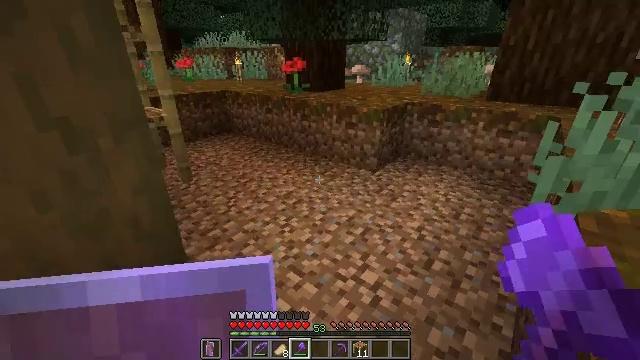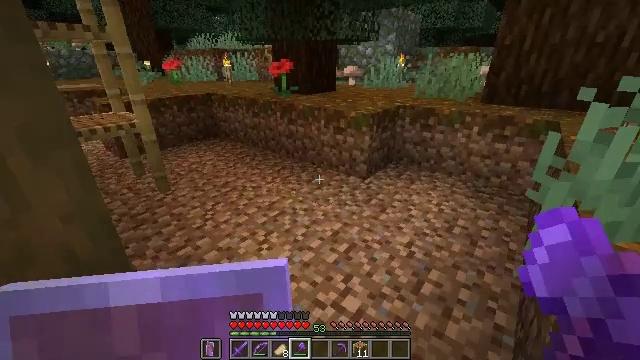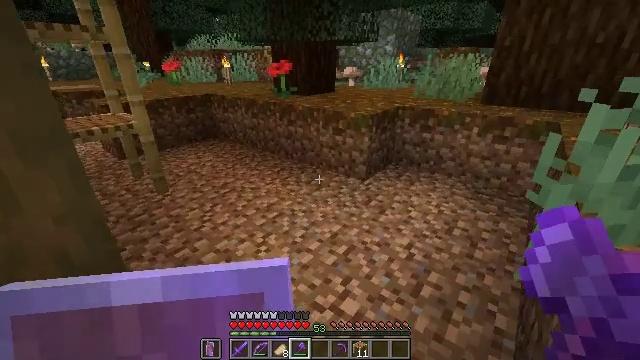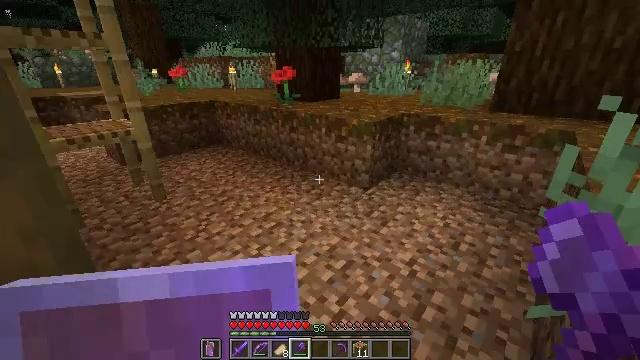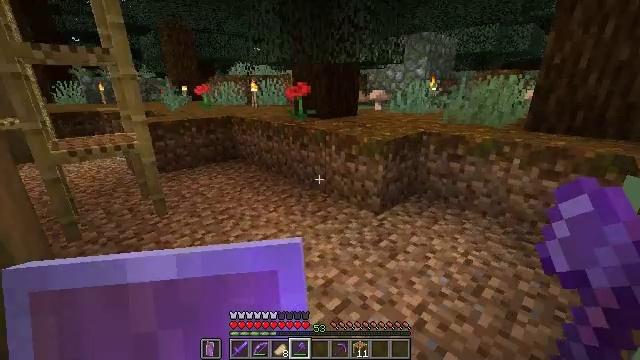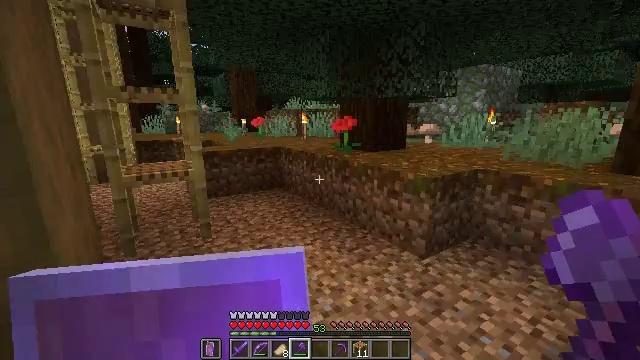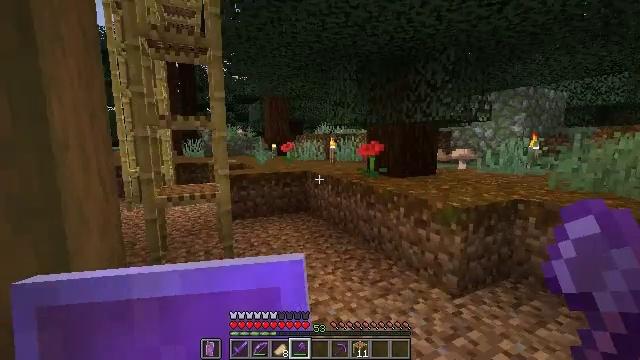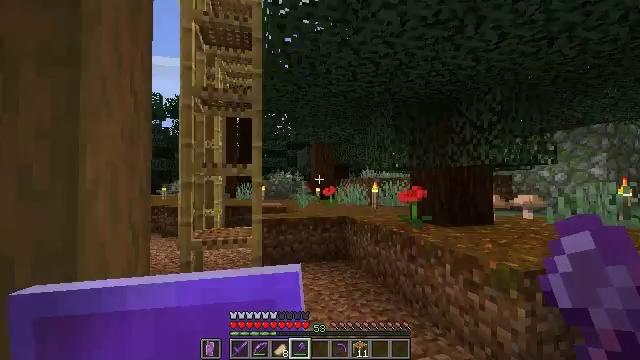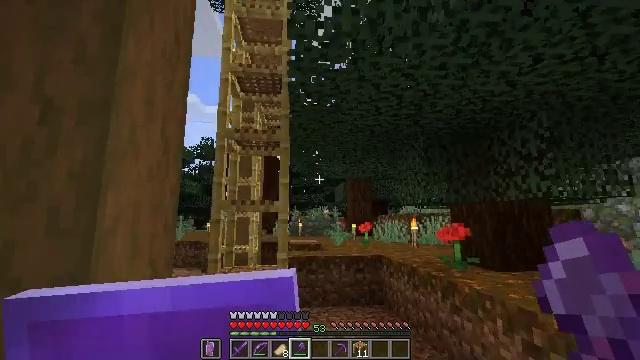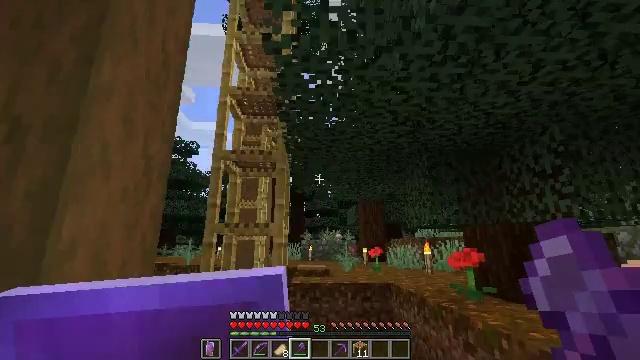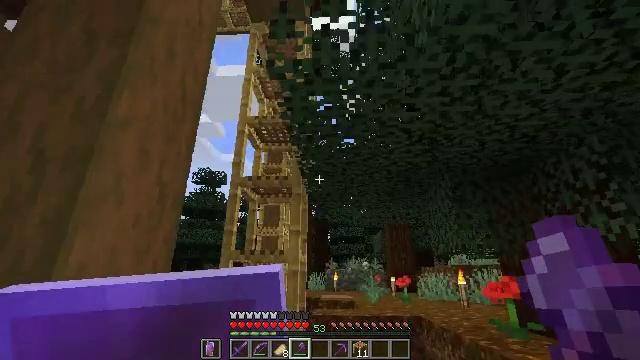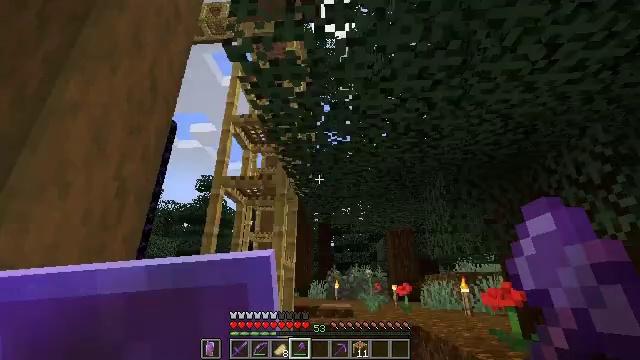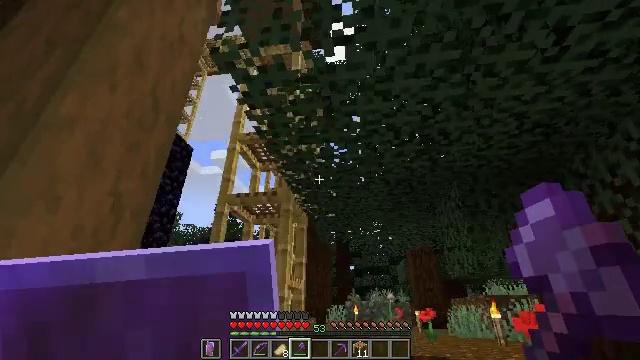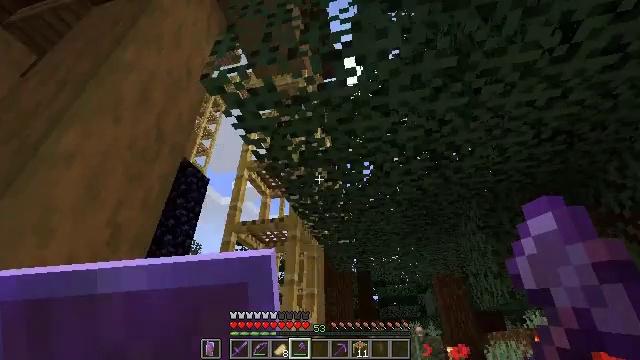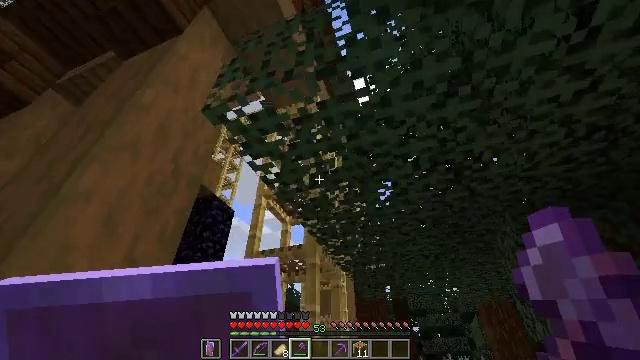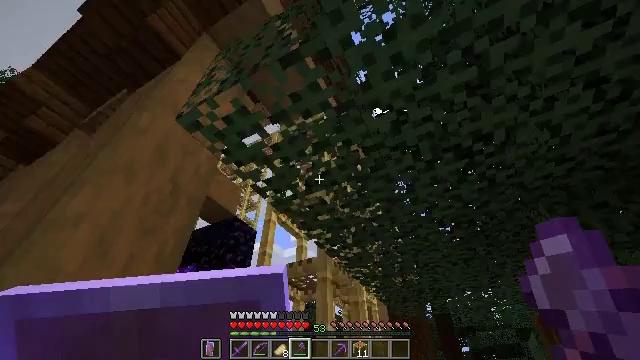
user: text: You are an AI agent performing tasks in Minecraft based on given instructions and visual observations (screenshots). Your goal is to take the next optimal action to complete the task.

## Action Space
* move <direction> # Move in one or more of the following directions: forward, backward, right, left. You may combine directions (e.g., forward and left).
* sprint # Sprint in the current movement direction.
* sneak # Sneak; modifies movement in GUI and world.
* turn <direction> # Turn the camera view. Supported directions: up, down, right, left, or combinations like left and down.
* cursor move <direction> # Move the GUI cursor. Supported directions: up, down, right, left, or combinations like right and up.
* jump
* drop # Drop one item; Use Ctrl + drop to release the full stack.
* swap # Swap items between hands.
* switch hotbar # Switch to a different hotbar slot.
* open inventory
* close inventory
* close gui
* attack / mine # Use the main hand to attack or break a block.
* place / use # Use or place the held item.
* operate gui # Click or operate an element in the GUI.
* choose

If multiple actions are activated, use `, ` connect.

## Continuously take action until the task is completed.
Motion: motion action
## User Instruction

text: Gather spruce leaves to collect foliage.
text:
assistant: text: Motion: move forward and move right
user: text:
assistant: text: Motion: move forward and move right
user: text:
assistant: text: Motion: move forward and move right, turn left and up
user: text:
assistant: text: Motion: move forward and move right, turn left and up
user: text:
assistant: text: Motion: move forward and move right, turn left and up
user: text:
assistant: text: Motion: move forward and move right, turn left and up
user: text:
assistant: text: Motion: move forward and move right, turn left and up
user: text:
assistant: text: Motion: move forward and move right, turn left and up
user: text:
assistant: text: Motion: move forward and move right, turn left and up
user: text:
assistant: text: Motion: move forward and move right, turn left and up
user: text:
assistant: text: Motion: move forward and move right, turn left and up
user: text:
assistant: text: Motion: move forward and move right, turn left and up
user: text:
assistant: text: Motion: move forward and move right, turn left and up
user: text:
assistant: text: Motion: move forward and move right, turn left and up
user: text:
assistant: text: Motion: move forward and move right, turn left and up
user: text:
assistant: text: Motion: move right, turn left and up
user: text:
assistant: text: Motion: move right, turn left and up
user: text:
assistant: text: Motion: move right, turn left and up
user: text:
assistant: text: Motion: move right, turn left and up
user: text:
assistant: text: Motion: turn left and up
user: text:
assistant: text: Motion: no_op
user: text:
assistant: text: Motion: no_op
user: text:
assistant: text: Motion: no_op
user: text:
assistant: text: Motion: no_op
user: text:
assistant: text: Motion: no_op
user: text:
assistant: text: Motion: no_op
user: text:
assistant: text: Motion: move left
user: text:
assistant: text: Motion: move left
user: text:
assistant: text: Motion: move left
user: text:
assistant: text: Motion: move left